Current action and preconditions to check: trajectory_clear

Your task: For each precondition in the list above, predict whether it will hold at this action.

Consider the current scene as observed from the mobile robot's camera, and analyze the predicted future states of all dynamic agents (e.g., people, animals, vehicles, or any moving entities) within the NEXT SECOND.

IMPORTANT: Only answer "very likely" if you are absolutely certain—based on strong, clear evidence—that a dynamic agent will violate the precondition in the predicted future state. Do NOT answer "very likely" for unlikely, ambiguous, or low-probability risks.

Ask yourself for each precondition: Is there a high probability, with clear and convincing evidence, that the predicted future states of any dynamic agent will interfere with the predicted future state of the currently executing action within the NEXT SECOND, causing that precondition to fail?

Assess the risk level based on these predictions. Use "likely" or "very likely" if motions create a clear risk of interference.

Use "neutral" or "improbable" if agents are nearby but their predicted paths are clearly diverging or non-conflicting.

Failure Risk Categories: "very improbable", "improbable", "neutral", "likely", "very likely"

Answer Format: Output ONLY the probability_of_failure value from these categories: "very improbable", "improbable", "neutral", "likely", "very likely"

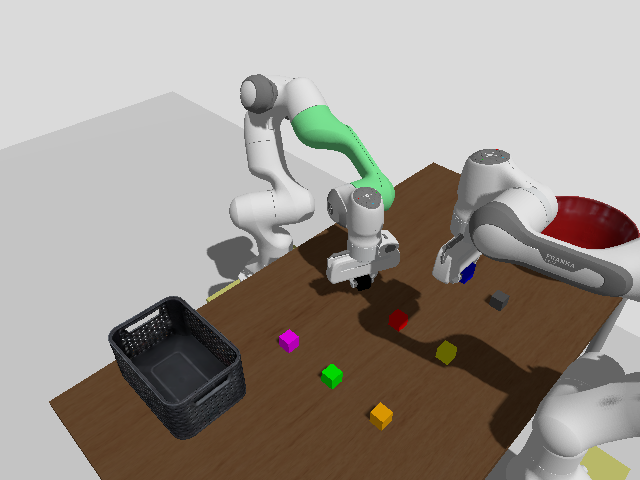

Answer: very improbable